Question: '''
Private Sub tsGradovi_Click(sender As Object, e As EventArgs) Handles tsGradovi.Click
For Each f As Form In Application.OpenForms
If TypeOf f Is frmGradovi Then
f.Activate()
Return
End If
Next
Dim f2 As New frmGradovi
f2.MdiParent = Me
f2.Show()
f2.WindowState = FormWindowState.Maximized
resetdgvGradova()
End Sub
'''
On this way i add the Child form to my main Form.
On that frmGradovi form i have the datagridview. Now i added class to my project.
How can i add the datagridview source from my class.
this code is not helping
'''
frmGradovi.DGV.DataSource = SQLDataset.Tables(0)
'''
Probabbly because frmGradovi is mdi child of form1.
Edit:

At class konekcija i need to set the datasource for the frmGradovi form. But that frmGradovi form is an mdi child form of Form1
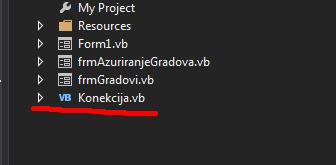
Answer: One way to avoid these types of conundrums is not to write Form-centric code. They are basically a sandbox for collection user input. The other element is to explicitly instance forms: In your code 'f2' is an instance of 'frmGradovi'. Trying to reference it as 'frmGradovi' elsewhere risks creating a new default instance of it (you'd later have 2 forms of Type 'frmGradovi' in your Forms collection).
I dont know what a or a is, so I will use a 'Customer' example. My app might have a 'frmCustomer' and a 'Customer' class. When it comes time to display a certain customer, rather than the MDI parent form code or button click creating the form, I'd leave that job to the 'Customer' class:
'''
Public Class Customer
' myFrm is an instance of frmCustomer, which is a Type
Private myFrm As frmCustomer
Private myDT As DataTable
Public Sub Display(Id As Int32)
CustId = Id
If myFrm Is Nothing Then
myFrm = New frmCustomer
' MDI boilerplate code
'...
' one time setup code like populate static CBOs:
'...
End If
UpdateDisplay()
myFrm.BringToFront()
End Sub
Public Sub UpdateDisplay()
' display code when something changes such as show new selected Customer
' e.g.:
LoadCustDataToDataTable(CustId)
With myFrm
.tbfirstName.Text = FirstName
.tbLastName.Text = LastName
' ...etc
.dgvPastOrders.DataSource = myDT
End With
End Sub
'''
The "key" is that the Customer class is in charge of the customer form. It creates it and retains a reference to it. When the user clicks 'Save' that task too would be offloaded to the 'Customer.Save' method.
You'll have other gyrations to add to handle when the user closes that form (if they are allowed to close versus just hiding it). In your current approach, your class could fish the reference to its form from the collection as it needs it.